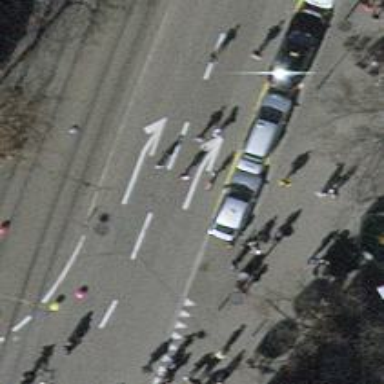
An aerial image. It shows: Kerb serving as barrier.